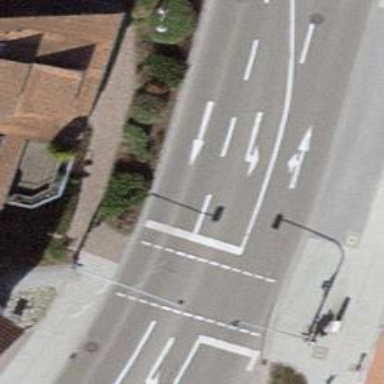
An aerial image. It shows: Road with traffic signals.